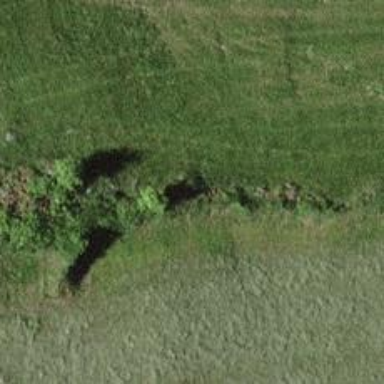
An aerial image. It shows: Wall made of dry stone.